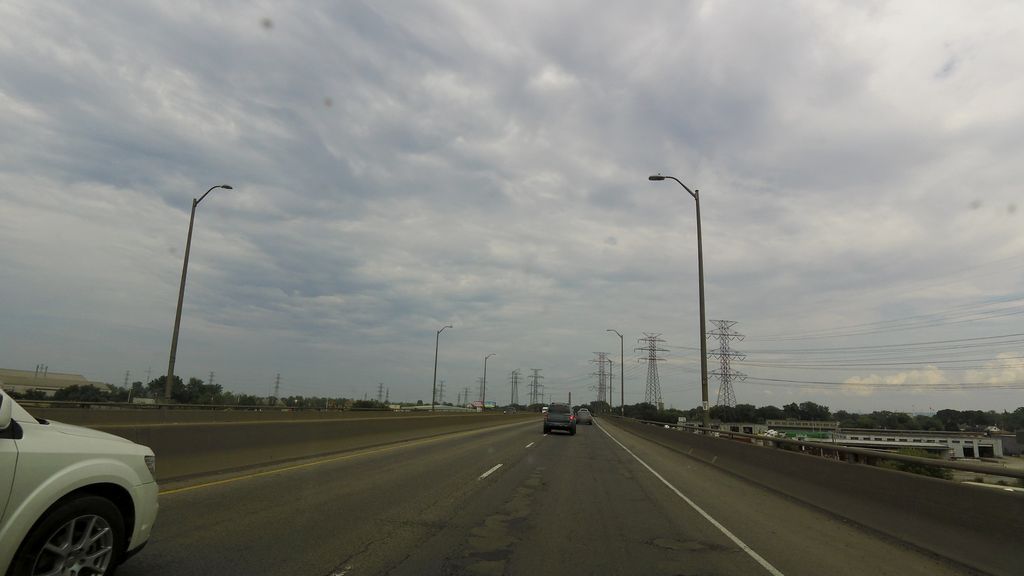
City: hamilton